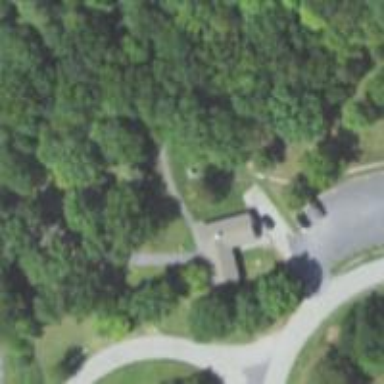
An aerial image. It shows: Trail footway on bridge.